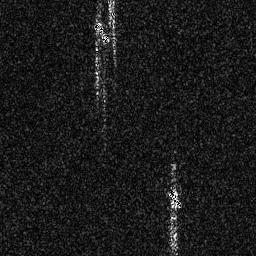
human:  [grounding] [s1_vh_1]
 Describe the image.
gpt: In the satellite image, there is  <ref>1 small ship </ref> <box>[[64, 73, 70, 81, 0]]</box> located at bottom,  <ref>1 small ship </ref> <box>[[35, 8, 42, 17, 0]]</box> located at top.